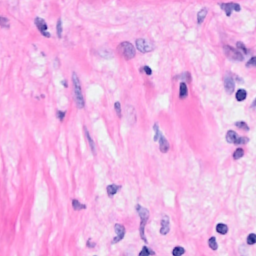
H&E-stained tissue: Breast